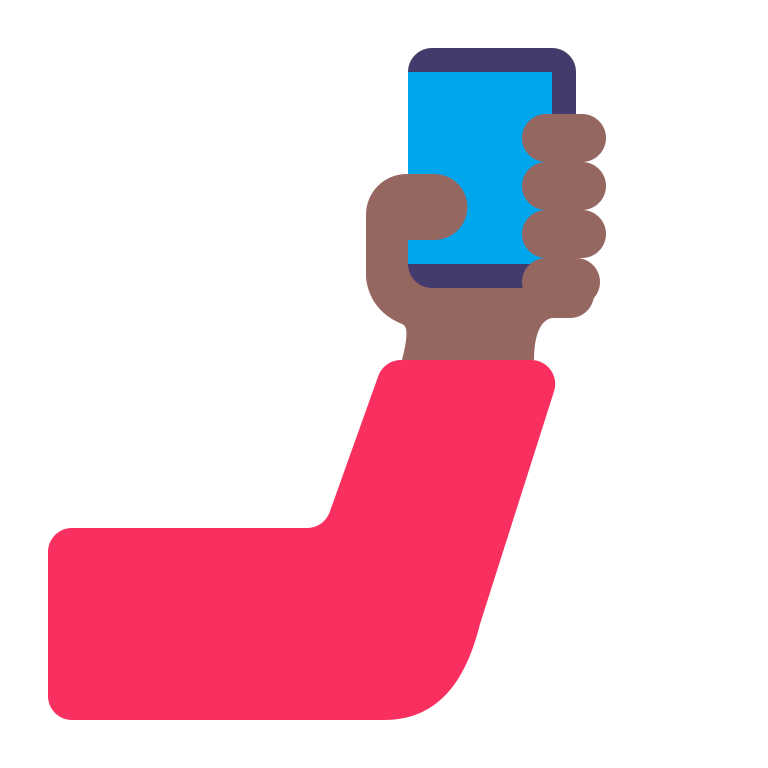
selfie flat  dark